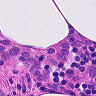
Metastatic tissue present: no